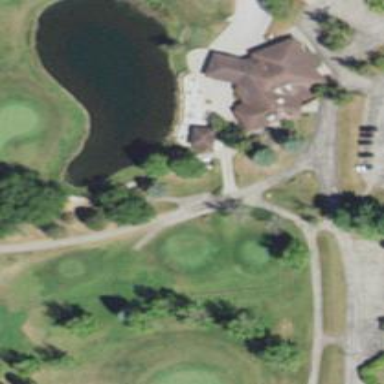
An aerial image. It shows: Picturesque scene of golf course with lateral water hazard.